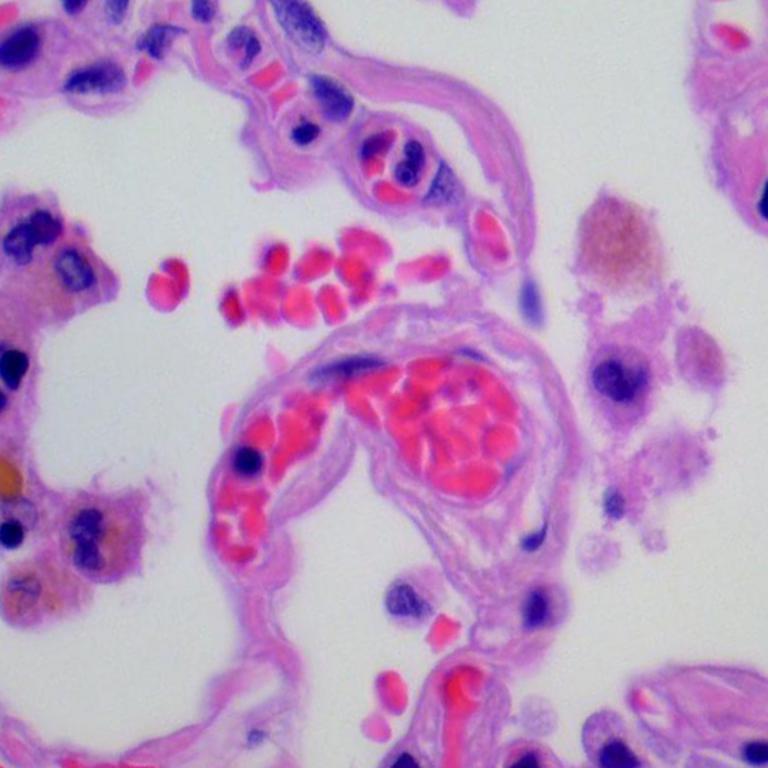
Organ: lung
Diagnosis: benign